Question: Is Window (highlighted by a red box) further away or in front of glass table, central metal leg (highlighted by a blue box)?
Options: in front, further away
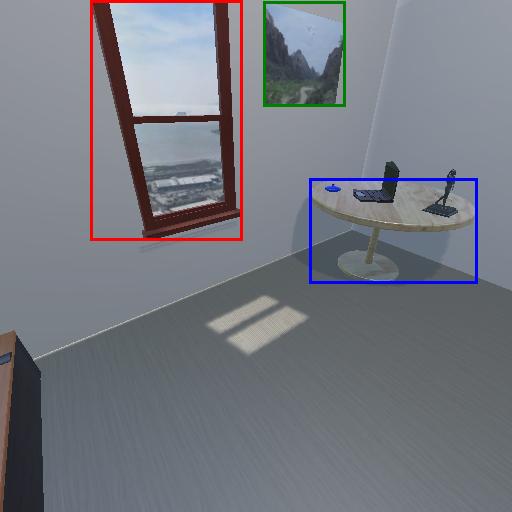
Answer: in front